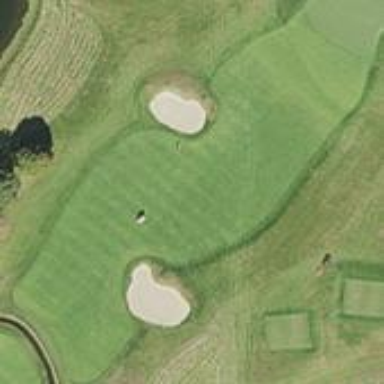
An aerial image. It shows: Golf fairway in the image.